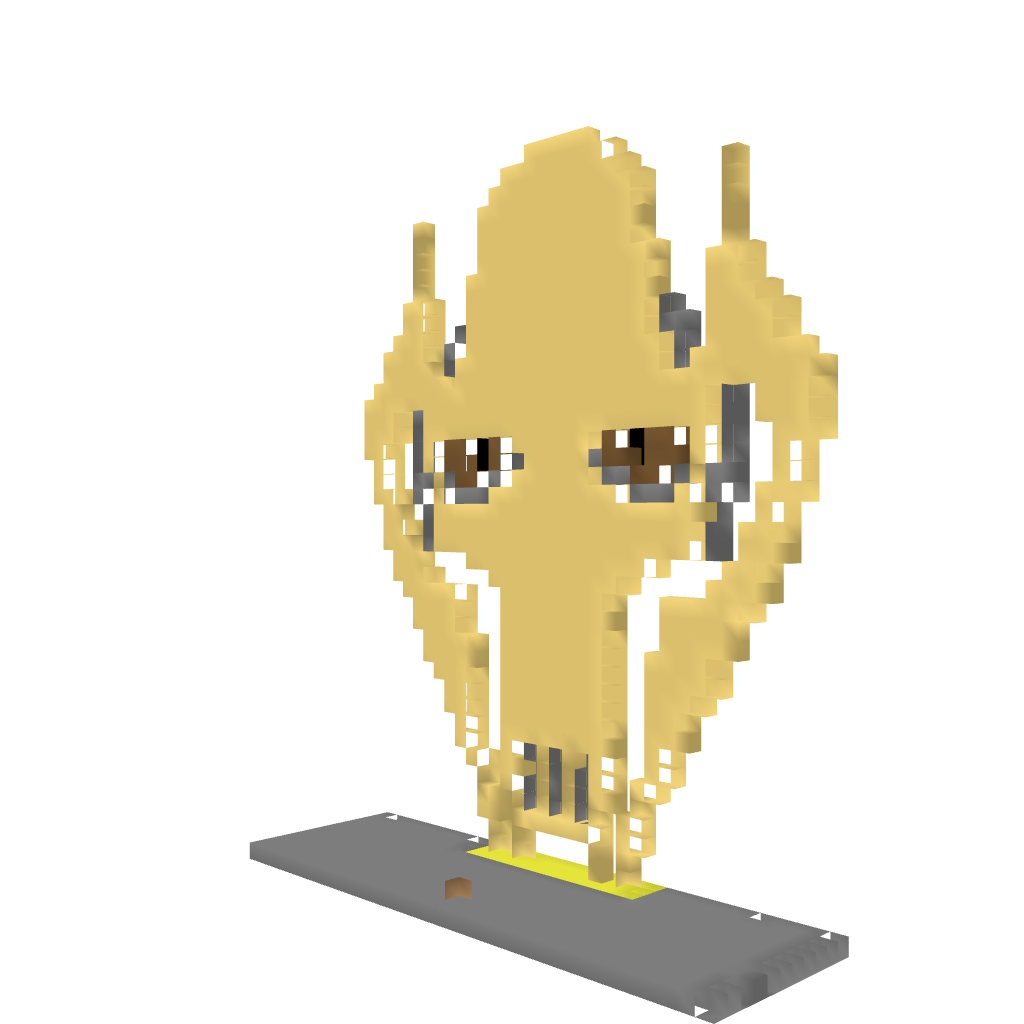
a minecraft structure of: General Grievous high quality